Question: I have been having this issue with blurry text in WPF. I know that there are these 'TextFormatting="Display"' options and I've been googling a lot, but the thing is that it's still not right. Let me demonstrate:

The left side is what I see in Visual Studio 2011 Developer Preview's "preview mode", and the right side is what I see when I actually run the program. What I want is the left ClearType which is by far the nicest, but none of those options in actual program running mode look good.
This is the code:
'''
<StackPanel TextOptions.TextFormattingMode="Display">
<TextBlock>Hello World ... ClearType</TextBlock>
<TextBlock TextOptions.TextRenderingMode="Grayscale">Hello World ... Grayscale</TextBlock>
<TextBlock TextOptions.TextRenderingMode="Aliased">Hello World ... Aliased</TextBlock>
</StackPanel>
'''
How do I render text the way it is rendered in the preview mode right inside Visual Studio?
: I found out that the reason that causes this problem is because I use <URL> with the Glass style. This glass style somehow makes WPF to not use ClearType.
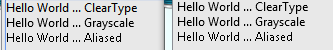
Answer: Try writing the following way:
'''
<TextBlock Text="ClearType ENABLED." RenderOptions.ClearTypeHint="Enabled"/>
'''
You can read about ClearTypeHint at <URL>